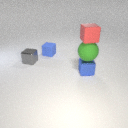
small blue rubber cube behind small gray metal cube